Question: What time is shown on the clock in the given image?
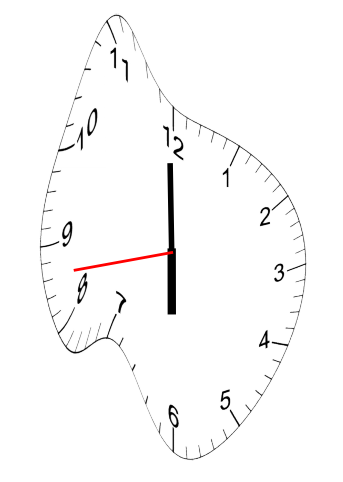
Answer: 05:59:43